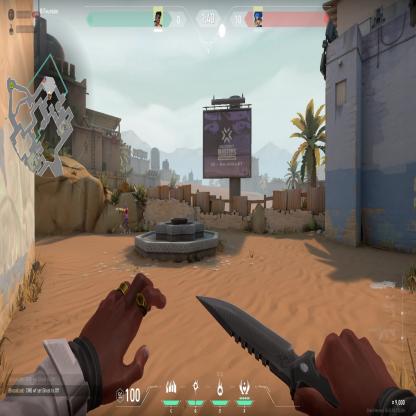
Label: enemy